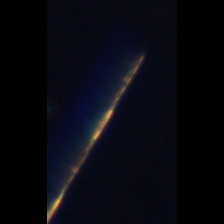
Taxon: Psuedo-nitzschia
Group: Diatoms